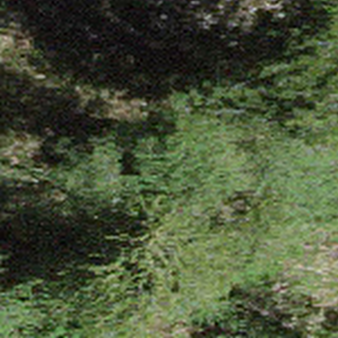
Label: other